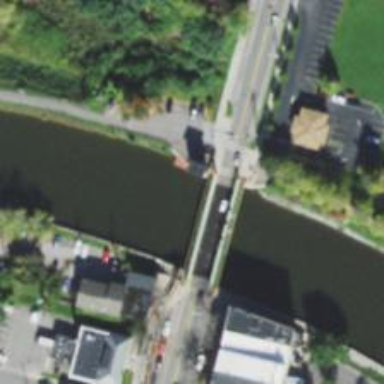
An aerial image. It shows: Secondary road crossing lift bridge.